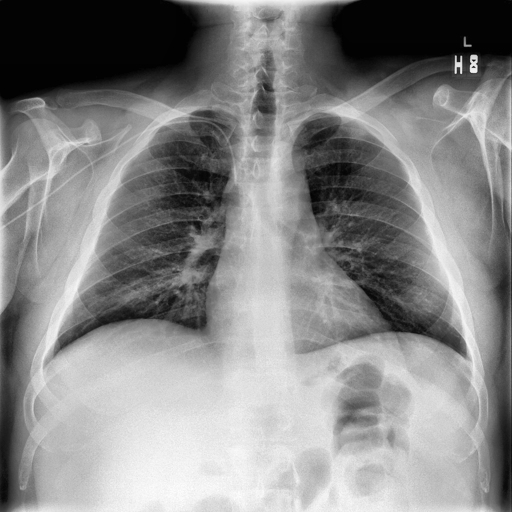
Finding: NORMAL